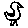
Label: bird